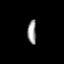
Tissue: lung
Cell type: Fibroblasts
Senescence score: 0.7437
Nuclear area (px): 203
Mean DAPI intensity: 154.788